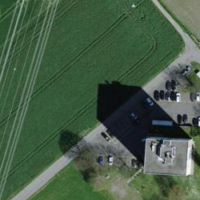
EUNIS habitat code: 52
Species observed at this site:
Tussilago farfara